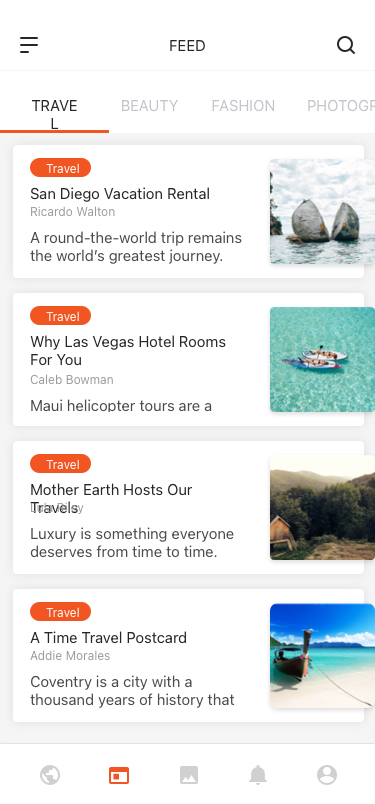
Text in this UI design:
San Diego Vacation Rental
Ricardo Walton
A round-the-world trip remains the world’s greatest journey.
For two out of every three people, this is the ultimate travel experience, according to recent research. Needless to say, in a world obsessed.
 by travel, travelers and travel agents are both looking for the cheapest tickets and airfares available.

Cheap airline tickets, in most cases, can be obtained from wholesale dealers and discounters.

If your requirements are simple – you want a round-trip ticket from one place to another, you have a particular airline on your mind and you have definite dates; then you can go directly to the source – to the ticket discount agency which buys cheap tickets in bulk from wholesalers and consolidators.

In real life most trips require more planning, and most people need a help from the agent to figure out what would be the best air ticket solution for their particular case. Cheap airfares to a particular region can often be found with local airlines that specialize in that country. Sometimes an agency that operates and retails tours to a particular country will have a discount agreement with the national carrier and will sell discount tickets on that airline.

With a bit of research through travel magazines aimed at the particular country of your choice, you can often find agencies dealing with national carriers for that country. For the cheapest possible airfare to many places the most affordable prices are often found in local travel agencies that deal with a particular destination selling round-trip discount airline flights – most likely to the capital of that country and a few main cities.

Sometimes you can find a really cheap air ticket with a discount retail agency that specializes in trips to a wider range of destinations or to multiple destinations. Through the sheer number of tickets that they sell they can command a reasonable discount. However, keep in mind that most advertised prices do not include taxes, luggage fee and airport tax, so the cheap airfare may end up being not so cheap. Best to read the small print to clarify exactly what you are getting before you purchase a ticket.

Another trick of the trade is for agencies to grab attention by indicating the lowest possible prices, which only apply on specific dates in low season. You’ll find that all agencies do this, even the most expensive ones so, don’t be surprised if you get a quote at double the price from what was displayed in the ad.

Airlines usually publish their scheduled flights and prices six months in advance. If you have decided on a destination it can be a good opportunity to get an ‘early bird’ discount by booking well in advance. Keep your eye on the travel press and also airline web-sites. There are often special discounts and incentives aimed at travelers who book online, as carrying out a booking online is cheaper for the company than through an intermediary who will take a commission.

However, although you can expect to get the cheapest air ticket if you start searching many months ahead, there are some exceptions. At times like Christmas or other periods of high demand the prices are usually inflated and planes fill up many months in advance. If you can be flexible and travel on actual holiday days such as Christmas day or New Years Eve you can find some pretty attractive discounts.
Travel
Why Las Vegas Hotel Rooms For You
Caleb Bowman
Maui helicopter tours are a great way to see the island from a different perspective and have a fun adventure. If you have never been on a helicopter before, this is a great place to do it. You will see all the beauty that Maui has to offer and can have a great time for the entire family. Tours are not too expensive and last from forty five minutes to over an hour. You can see places that are typically inaccessible with Maui helicopter tours. Places that are not available by foot or vehicle can be seen by air. Breathtaking sights await those who are up for some fun Maui helicopter tours. If you will be staying on the island for a considerable amount of time, you may want to think about doing multiple Maui helicopter tours. There are multiple destinations and you can see all the island has to offer.

East Maui helicopter tours will give you a view of the ten thousand foot volcano, Haleakala or House of the sun. This volcano is dormant and last erupted in 1790. You will be able to see the crater of the volcano and the dry, arid earth surrounding the south side of the volcano’s slop with Maui helicopter tours. The view of this is truly breathtaking and is a sight not to be missed. It is also highly educational with a chance to see a dormant volcano up close, something that can not be seen every day. On the northern and southern sides of the volcano, you will see an incredible different view however. These sides are lush and green and you will be able to see some beautiful waterfalls and gorgeous brush. Tropical rainforests abound on this side of the island and it is something that is not easily accessible by any other means than by air. Maui helicopter tours will allow you to see all of these sights. Make sure to take a camera or video with you when going on Maui helicopter tours to capture the beauty of the scenery and to show friends and family at home all the wonderful things you saw while on vacation.

West Maui helicopter tours have a slightly different view than what you will see in the east. The smaller of the two volcanoes on the island is on this side. Unlike the east volcano, this one is no dormant but extinct with millions of years of erosion cutting deep valleys and into the mountains. The rainfall is high in this are and it results in many waterfalls that cascade over the steep ridges. This area is entirely uninhabited and pure. There is no way to reach this destination except by air so if you want to see this breathtaking view, Maui helicopter tours are the way to go. It is said that this area of Maui is one of the most beautiful natural landscapes in the world and should be missed if you have the opportunity to take Maui helicopter tours to this part of the island. Since it is only accessible by air, this is the only way you will be able to see it.

Molokai Maui helicopter tours will take you to a different island but one that is only nine miles away and easily accessible by air. This island has a very small population with a different culture and scenery. The entire coast of the northeast is lined with cliffs and remote beaches. They are completely inaccessible by any other means of transportation than air. People who live on the island have never even seen this remarkable scenery unless they have taken Maui helicopter tours to view it. When the weather has been rainy and there is a lot of rainfall for he season you will see many astounding waterfalls. The cliffs in this region are among the highest in the world and to see water cascading from the high peaks is simply breathtaking. The short jaunt from Maui with Maui helicopter tours is well worth seeing the beauty of this natural environment.

Maui helicopter tours are a great way to tour those places that can not be reached on foot or by car. The tours last approximately one hour and range from approximately one hundred eight five dollars to two hundred forty dollars person. For many, this is a once in a lifetime opportunity to see natural scenery that will not be available again. Taking cameras and videos to capture the moments will also allow you to relive the tour again and again as you reminisce throughout the years.
Travel
Mother Earth Hosts Our Travels
Lula Riley
Luxury is something everyone deserves from time to time. Such an indulgence can make a vacation a truly rejuvenating experience. One of the best ways to get the luxury of the rich and famous to fit into your budget can be yours through yacht charter companies. These companies specialize in creating custom sailing vacations that redefine travel.

Planning Your Luxury Trip

With your budget in mind, it is easy to plan a chartered yacht vacation. Companies often have a fleet of sailing vessels that can accommodate parties of various sizes. You may want to make it a more intimate trip with only close family. There are charters that can be rented for as few as two people. These include either a sailboat or motorboat and can come with or without a crew and captain to sail the ship for you. If you choose not to hire a crew, you will have to show that you are knowledgeable of sailing and can handle the ship competently.

The next part of planning is to determine your starting and ending ports. This could be a place close to home and sail in one area or start and finish at two different ports. Generally, starting and stopping in the same port will save you money and is usually more convenient. You can also fly to a destination far from home and then sail another exotic sea. There are luxury yacht charter companies that cruise the Caribbean and Mediterranean seas or around Alaska, the Panama Canal, or anyplace you can imagine.

Determining the type of cruise is another aspect of planning a chartered yachting trip. You can have as little or many crew members as the ship will hold. A captain takes all the worries out of navigating and onboard housekeeping services make it a real vacation that rivals the finest hotel services. You can also choose to have a chef and service crew as part of your vacation package.

If you like the idea of knowing what it is really like to sail, but don’t want to risk safety, you can charter a sailing cruise that puts you in the role of deck hand. A competent crew will direct you as to your “chores” for keeping the ship in top shape and on course.

Destinations & Ports of important Charter Companies  One of the greatest benefits of choosing a chartered cruise as a vacation is the choice. You will most likely have a rough itinerary and that can be affected by weather. However, you are flexible in deciding how long you want to stay in a particular port and if you want to add or subtract stops along the way.

Your yacht is your hotel that travels with you. There is only one flight and one hotel to book! Then you take all of your luggage and unpack it just once to enjoy several days of new destinations.

If you have never experienced cruising before, a chartered experience is a great way to get your feet wet. It is different from cruise lines with thousands of guests because the people on your ship will be your friends and family. The personal touches of a chartered trip will help you develop your love for the sea with all the best benefits of commercial cruises.
Travel
A Time Travel Postcard
Addie Morales
Coventry is a city with a thousand years of history that has plenty to offer the visiting tourist. Located in the heart of Warwickshire, which is well-known as Shakespeare’s county, there are easy transport links to historic Warwick, Rugby and Stratford-upon-Avon. Additionally, there are many things to see and do in and around Coventry itself.

The city has many places of interest to the visitor. Coventry is renowned as a religious center with many important churches within its locale. The city also has many beautiful gardens that will fascinate those nature nature lovers amongst you. Similarly, a number of museums are also on hand to enable visitors to explore the city’s diverse history. Here are just a few of the attractions:

The medieval city wall. Today, two of the twelve original gates are still standing, the Priory gate and the Tower gate. Sections of the city wall itself also survive, with the best-preserved section located within Lady Herbert’s Garden, which is also open to the public. The old cathedral ruins. German bombs destroyed the original cathedral; however, these are some of the most picturesque ruins you’ll see, and include the original stained-glass windows that have remained intact, and the famous “Charred Cross”. The new cathedral. This is a masterpiece of modern, innovative architecture and has to be seen to be believed. A centerpiece is the 72-foot tapestry of Christ. Coventry Canal Basin. Restored from the original 19th century wharf, this remains a popular tourist attraction, complimented by city centre shops and the impressive canal-side ‘art trail’.

If you’re looking for things to do, then why not visit Coventry city centre? You’ll find it easy to get to and parking won’t be a problem, with over 7500 spaces. Once you’ve arrived, you’ll find plenty of activities, as well as places to shop and eat, and more. Here are a few examples of places to visit: Shopping centres. A visit to Coventry would be incomplete without a trip to one of the big shopping centres in the city; take your choice from West Orchards, Cathedral Lanes and Lower Precinct, all housing the biggest retailers with the best deals. Alternatively, try visiting the independent stores found in the City Arcade and on Hertford Street; here you’ll find fresh and exotic foods amongst other things. Coventry City Farm. An inner city farm that promotes the care of animals, with plenty to see and do. Millennium Place. Visit here and you’ll witness many public works of art, by international artists and designers. Priory Visitor Centre. Unleash your interest in the past and find out the story of the cathedral built by Lady Godiva! Also view the many archaeological finds on display here. St Mary’s Guildhall. Take a trip to this historic building in which Mary, Queen of Scots was once imprisoned. Of course, you’re going to build up an appetite by doing all of these things, so you’ll be pleased to hear that eating out in Coventry is also something of an experience. Choices range from caf
Travel
Travel
Beauty
Fashion
Photography